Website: ulta-beauty
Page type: store-pickup
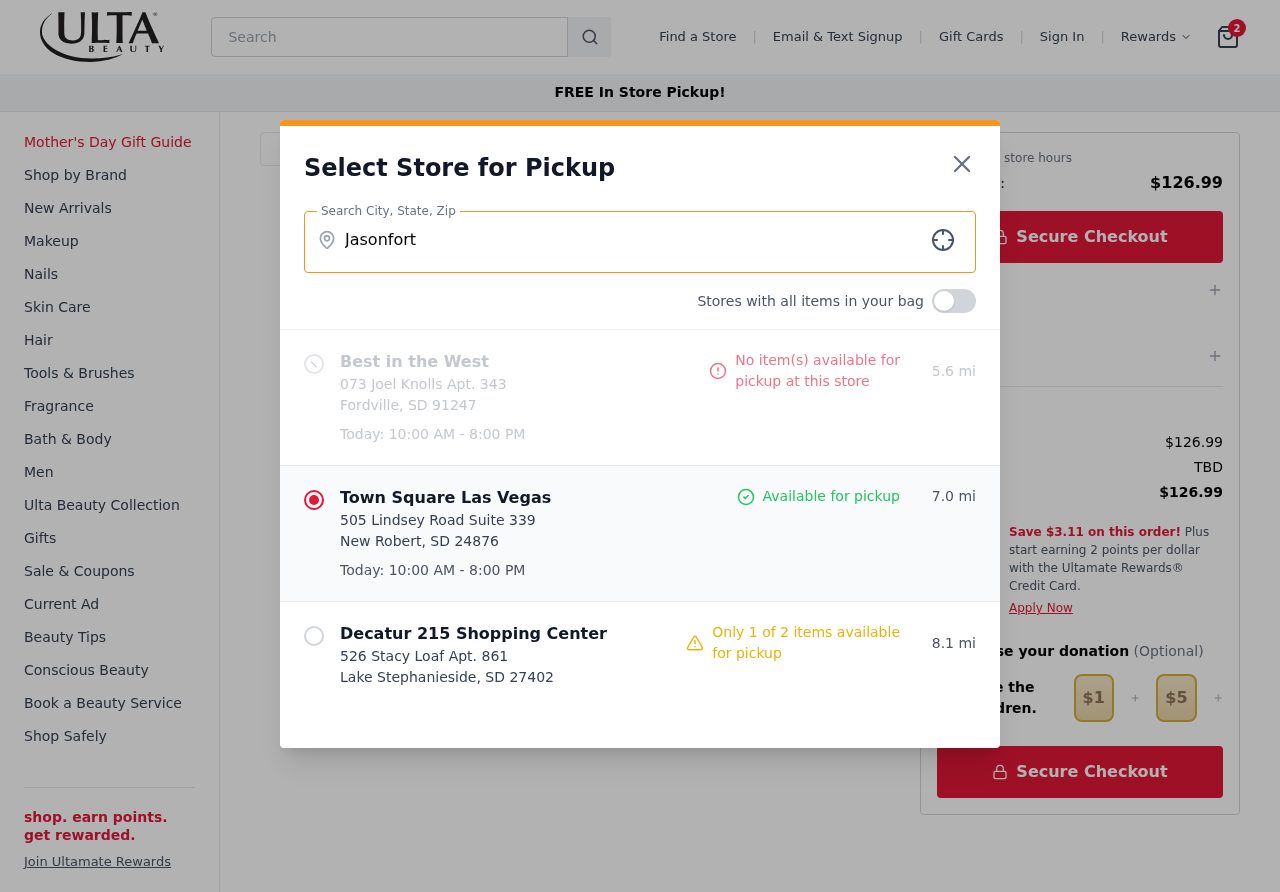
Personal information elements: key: PII_CITY
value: Jasonfort
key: PII_LOCATION1_CITY_STATE_ZIP
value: Fordville, SD 91247
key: PII_LOCATION1_NAME
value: Best in the West
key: PII_LOCATION1_STREET
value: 073 Joel Knolls Apt. 343
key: PII_LOCATION2_CITY_STATE_ZIP
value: New Robert, SD 24876
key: PII_LOCATION2_NAME
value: Town Square Las Vegas
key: PII_LOCATION2_STREET
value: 505 Lindsey Road Suite 339
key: PII_LOCATION3_CITY_STATE_ZIP
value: Lake Stephanieside, SD 27402
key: PII_LOCATION3_NAME
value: Decatur 215 Shopping Center
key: PII_LOCATION3_STREET
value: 526 Stacy Loaf Apt. 861
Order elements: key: ORDER_NUM_ITEMS
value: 2
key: ORDER_TOTAL
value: $126.99
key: ORDER_SUBTOTAL
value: $126.99
Search elements: key: HEADER_SEARCH
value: Search
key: SEARCH_STORE_LOCATION
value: Jasonfort